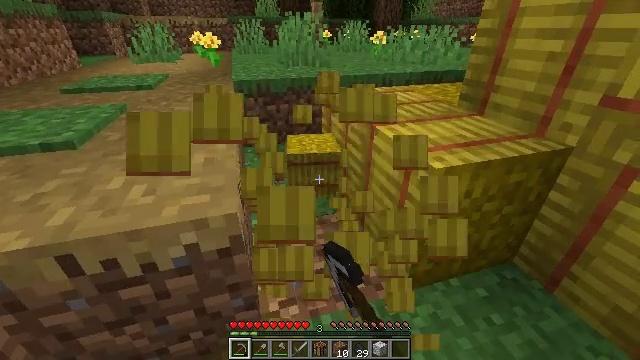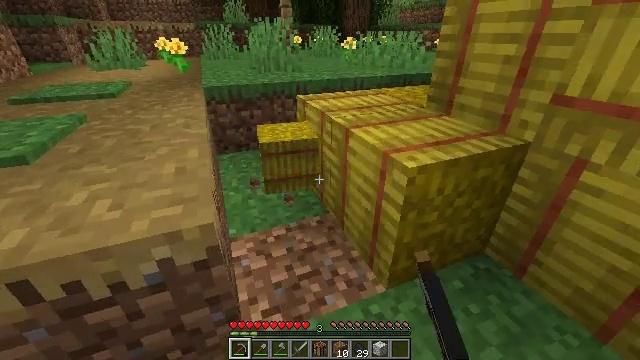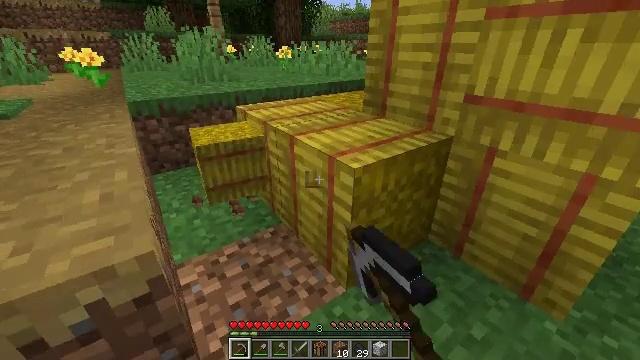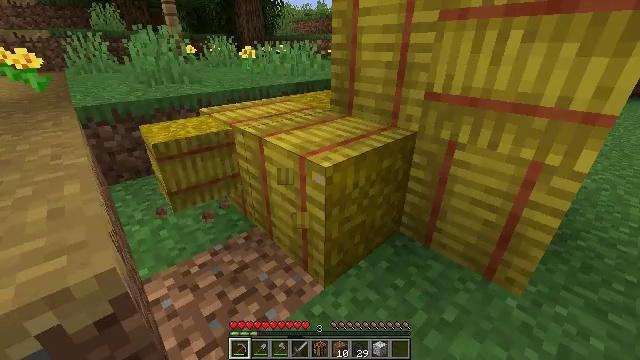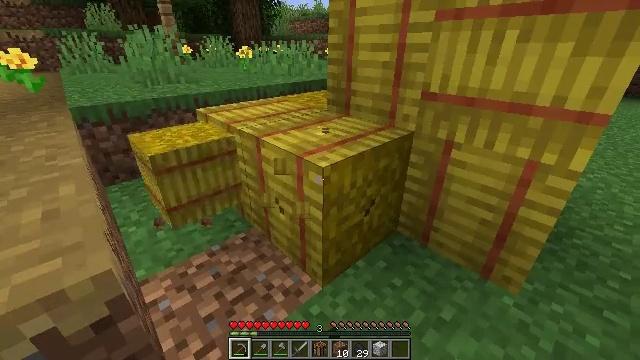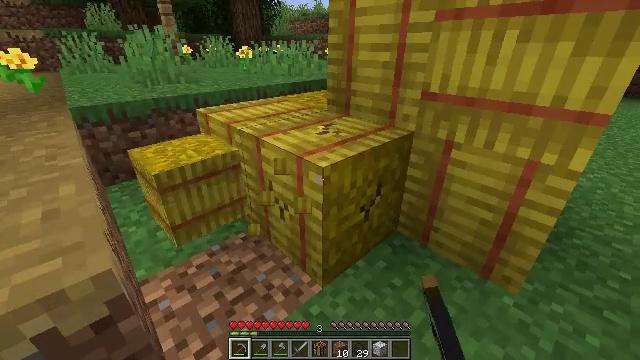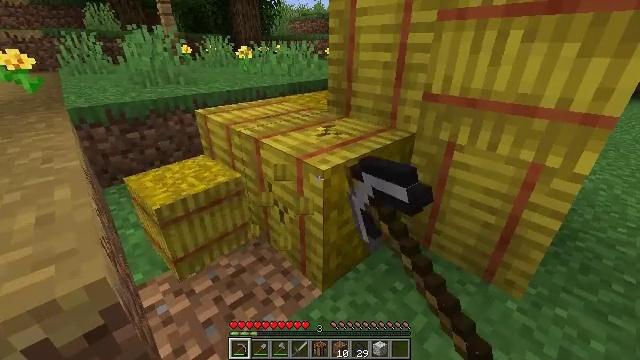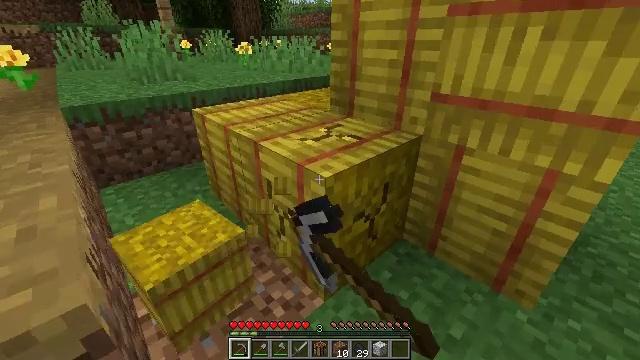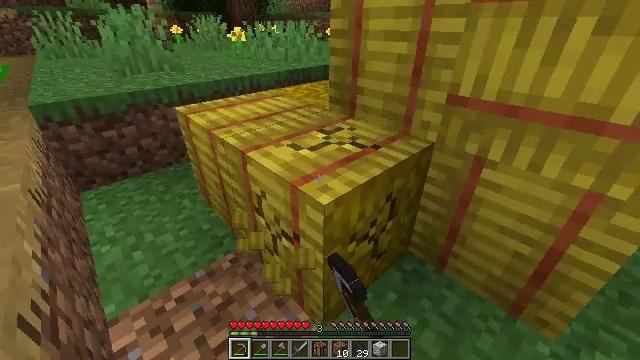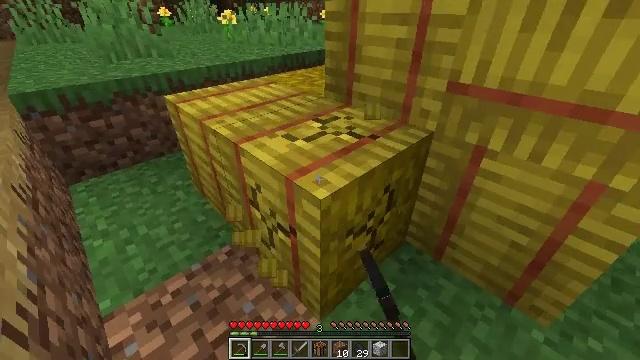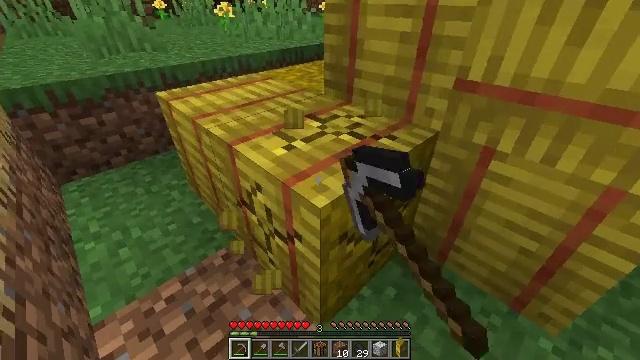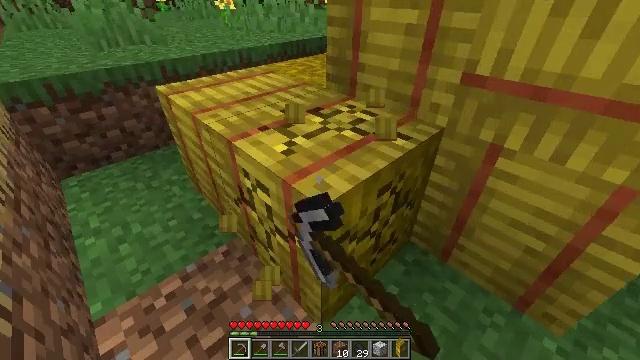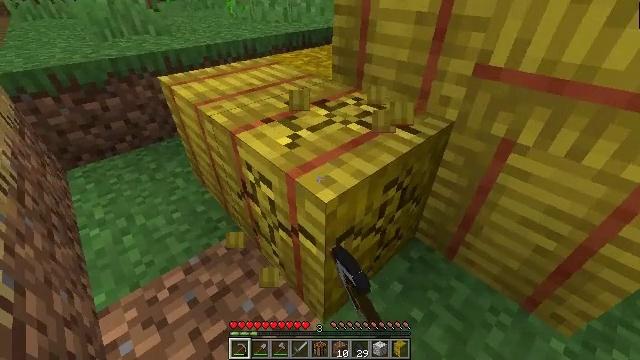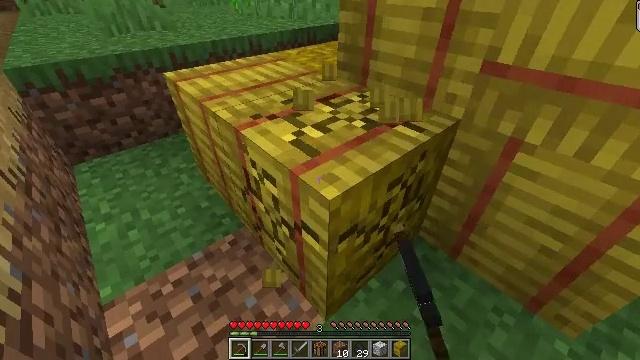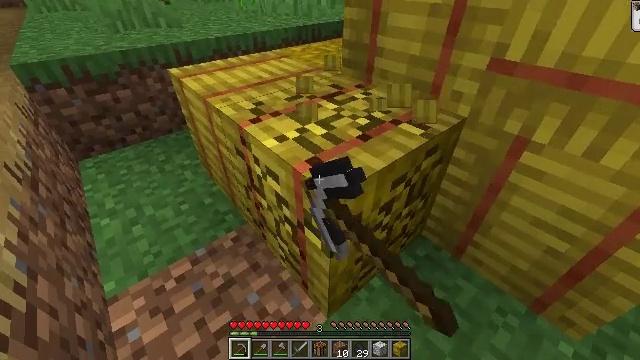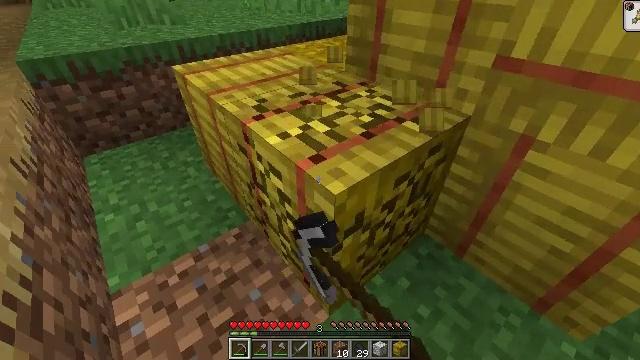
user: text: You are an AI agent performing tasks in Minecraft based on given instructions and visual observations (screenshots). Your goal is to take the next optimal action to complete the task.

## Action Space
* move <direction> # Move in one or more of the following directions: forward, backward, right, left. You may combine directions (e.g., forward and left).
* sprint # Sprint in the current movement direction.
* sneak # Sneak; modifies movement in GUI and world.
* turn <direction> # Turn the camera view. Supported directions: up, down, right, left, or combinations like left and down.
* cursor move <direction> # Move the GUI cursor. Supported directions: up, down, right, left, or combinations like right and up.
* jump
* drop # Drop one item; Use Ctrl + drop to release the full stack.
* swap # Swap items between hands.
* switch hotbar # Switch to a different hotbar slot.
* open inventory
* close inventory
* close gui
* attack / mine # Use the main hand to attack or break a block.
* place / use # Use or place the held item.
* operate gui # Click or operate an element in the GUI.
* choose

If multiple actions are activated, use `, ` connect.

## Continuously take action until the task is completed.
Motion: motion action
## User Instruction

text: Gather hay blocks from the farm.
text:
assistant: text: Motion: turn right, attack / mine
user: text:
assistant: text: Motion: turn right and up, attack / mine
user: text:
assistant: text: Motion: turn right, attack / mine
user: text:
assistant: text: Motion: attack / mine
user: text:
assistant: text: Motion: attack / mine
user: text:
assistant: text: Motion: move forward, attack / mine
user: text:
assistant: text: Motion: move forward, attack / mine
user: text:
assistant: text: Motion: move forward, turn down, attack / mine
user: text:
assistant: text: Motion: turn right and down, attack / mine
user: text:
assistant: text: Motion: turn down, attack / mine
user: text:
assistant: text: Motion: turn down, attack / mine
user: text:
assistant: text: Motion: turn left and down, attack / mine
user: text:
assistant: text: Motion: turn left, attack / mine
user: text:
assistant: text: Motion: attack / mine
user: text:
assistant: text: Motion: attack / mine
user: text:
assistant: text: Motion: attack / mine
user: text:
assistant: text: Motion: attack / mine
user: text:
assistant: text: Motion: attack / mine
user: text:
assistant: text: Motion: attack / mine
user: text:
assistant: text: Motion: attack / mine
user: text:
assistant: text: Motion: attack / mine
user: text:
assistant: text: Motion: attack / mine
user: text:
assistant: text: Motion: move forward, attack / mine
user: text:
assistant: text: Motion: move forward, turn left and up, attack / mine
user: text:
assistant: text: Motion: move forward, turn left and up, attack / mine
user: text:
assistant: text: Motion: move forward, turn left, attack / mine
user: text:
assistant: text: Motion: turn left, attack / mine
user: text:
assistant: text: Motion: attack / mine
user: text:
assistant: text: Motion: attack / mine
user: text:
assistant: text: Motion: attack / mine